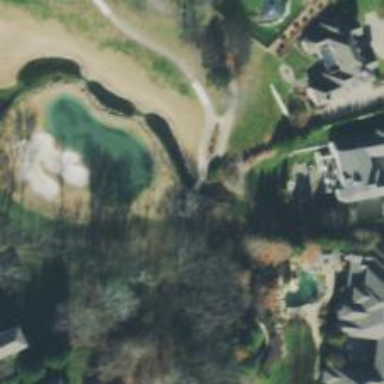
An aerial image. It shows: Path bridge crossing golf cartpath.